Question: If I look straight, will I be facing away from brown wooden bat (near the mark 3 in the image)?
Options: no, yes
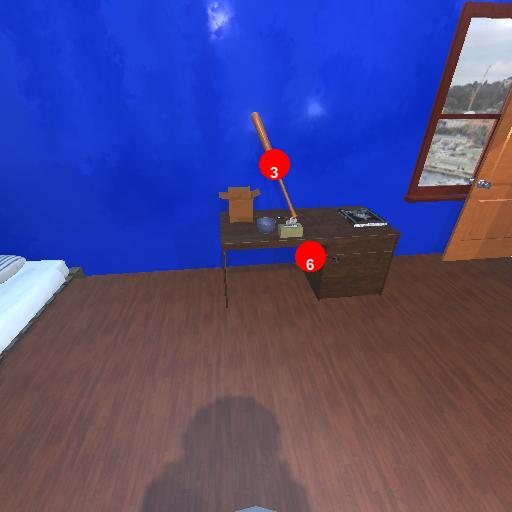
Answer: no